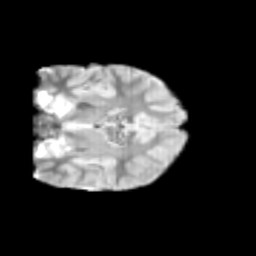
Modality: T2w
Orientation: coronal
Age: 11
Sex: male
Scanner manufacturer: siemens
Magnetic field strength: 3 T
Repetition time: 3.8 s
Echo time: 0.07 s